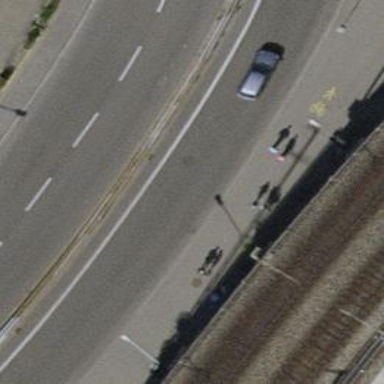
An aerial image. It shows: Guard rail as barrier.